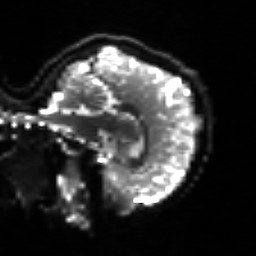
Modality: sbref
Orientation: sagittal
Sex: female
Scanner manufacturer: siemens
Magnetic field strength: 3 T
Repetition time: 5 s
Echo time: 0.071 s